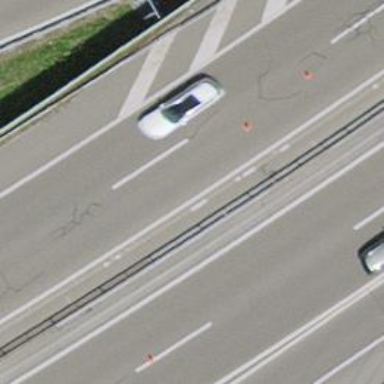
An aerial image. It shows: Motorway.